Aerial crown-view tile of a tropical tree (Barro Colorado Island, Panama), acquired 20241112:
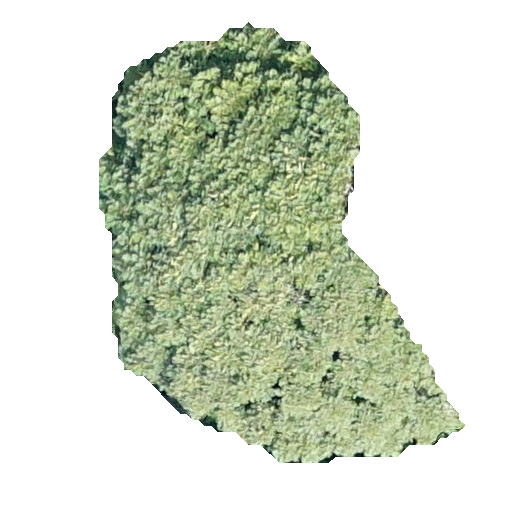
Species: Jacaranda copaia
GBIF accepted scientific name: Jacaranda copaia
Crown area: 159.867 m²